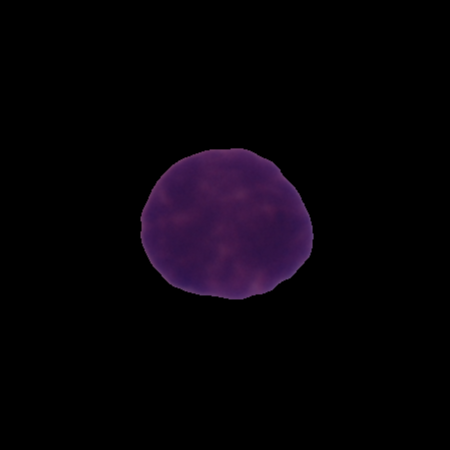
Label: healthy